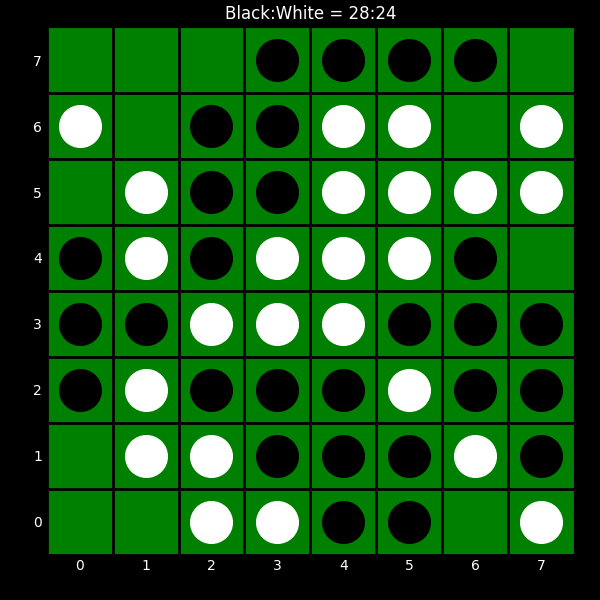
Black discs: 28
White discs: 24